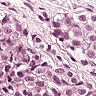
Metastatic tissue present: yes